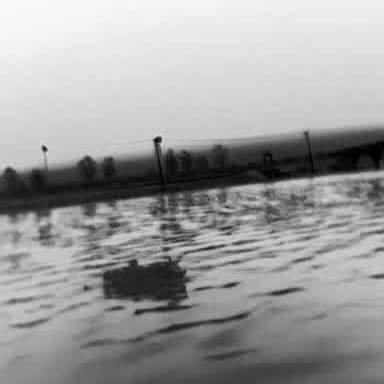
There is a container_ship in the infrared image.